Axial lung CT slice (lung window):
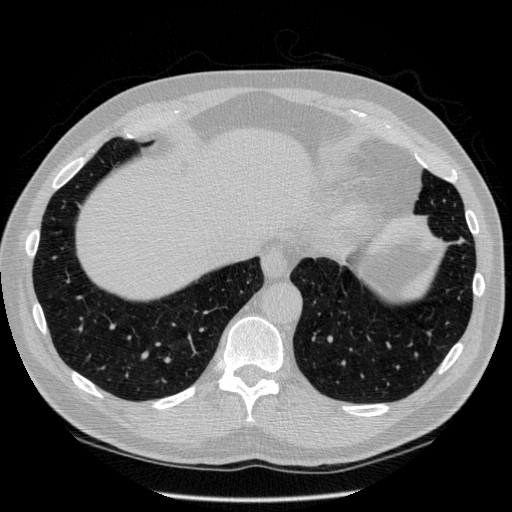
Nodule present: no